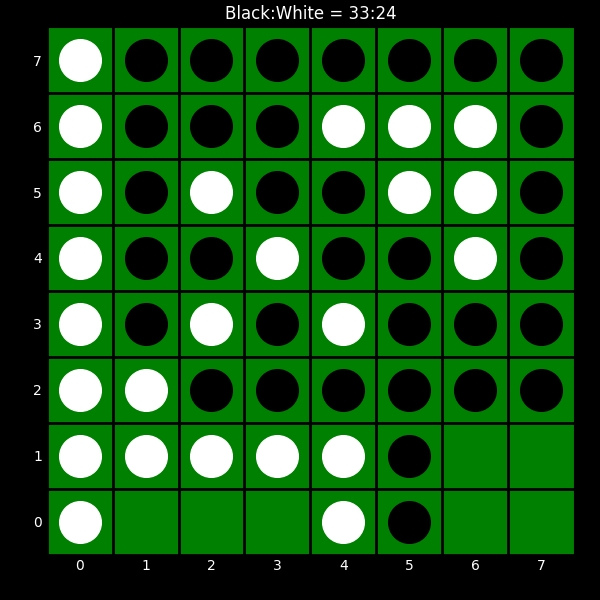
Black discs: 33
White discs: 24